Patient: sex M, age 71
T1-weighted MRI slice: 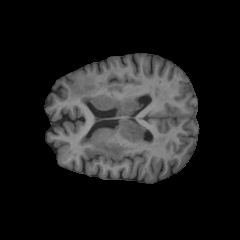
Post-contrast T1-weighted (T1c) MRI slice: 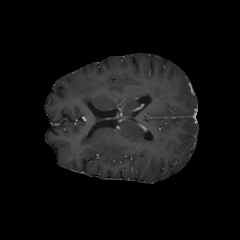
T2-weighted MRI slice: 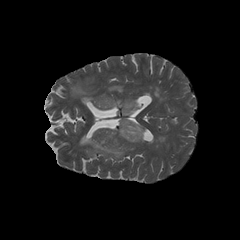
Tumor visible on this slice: yes
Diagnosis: Astrocytoma, IDH-wildtype
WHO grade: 2